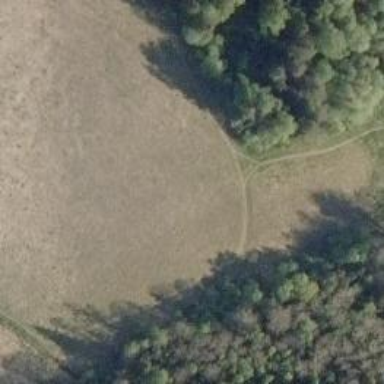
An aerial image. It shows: Path.